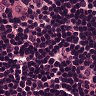
Metastatic tissue present: no